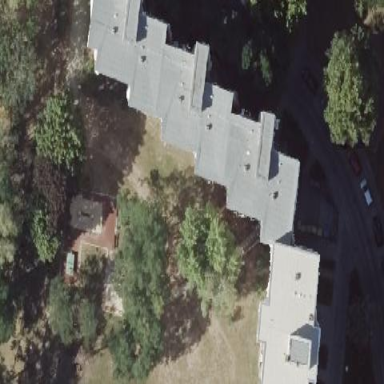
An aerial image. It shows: Building with apartments and flat roof.